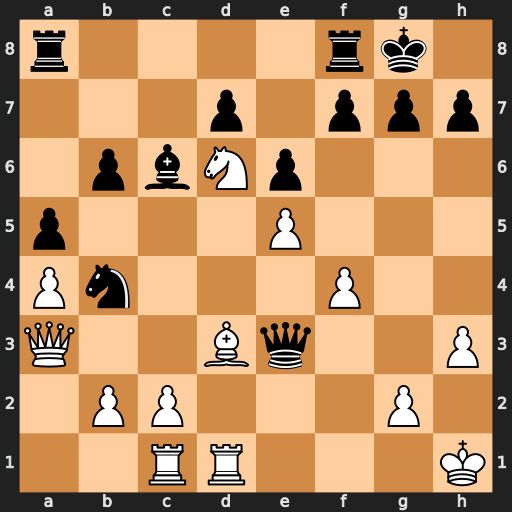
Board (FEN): r4rk1/3p1ppp/1pbNp3/p3P3/Pn3P2/Q2Bq2P/1PP3P1/2RR3K
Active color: w
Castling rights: -
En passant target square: -
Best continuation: Bxh7+ Kxh7 Qxe3